Question: Count the number of objects in the diagram.
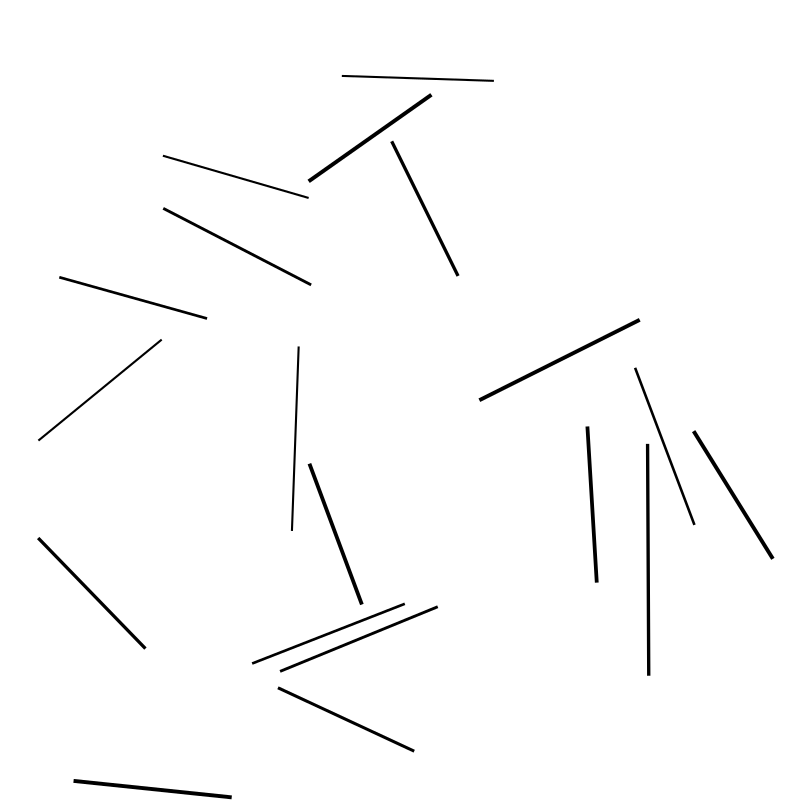
Answer: 19